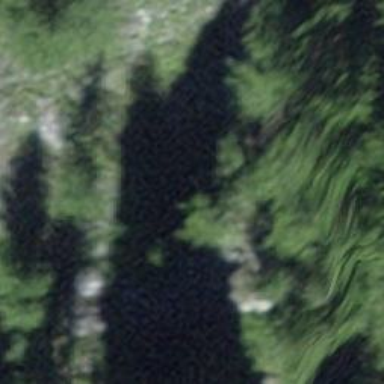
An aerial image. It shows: Cliff in nature.